Field crop: maize
Growth stage: 2
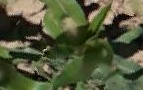
Species: maize